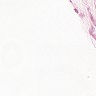
Metastatic tissue present: no